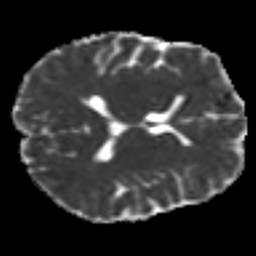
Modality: MD
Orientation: axial
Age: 39
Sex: male
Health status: healthy
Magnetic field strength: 3 T
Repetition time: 9 s
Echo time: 0.093 s